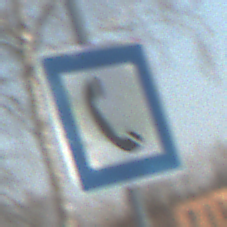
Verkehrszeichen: Fernsprecher
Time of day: MorningAfternoon
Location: Outdoor (Suburban)
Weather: PartlyCloudy
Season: NotSpecified
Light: Natural